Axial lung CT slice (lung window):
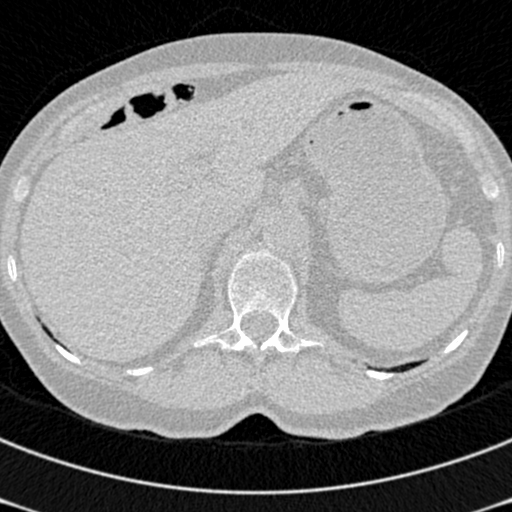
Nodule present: no